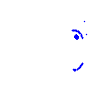
Particle: electron